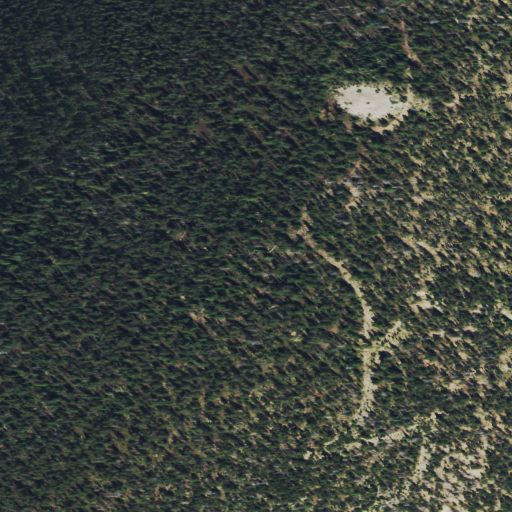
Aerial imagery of mountain in Montana named Cable Mountain containing evergreen forest and shrub